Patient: sex F, age 38
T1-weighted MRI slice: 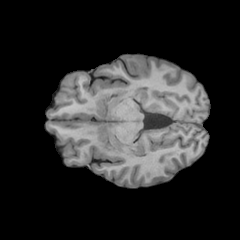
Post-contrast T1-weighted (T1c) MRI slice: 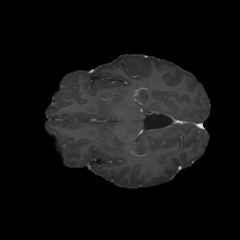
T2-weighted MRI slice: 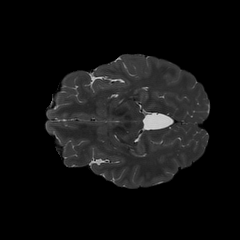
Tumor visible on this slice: no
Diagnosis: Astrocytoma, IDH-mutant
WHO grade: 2